Question: What is the result of this measurement?
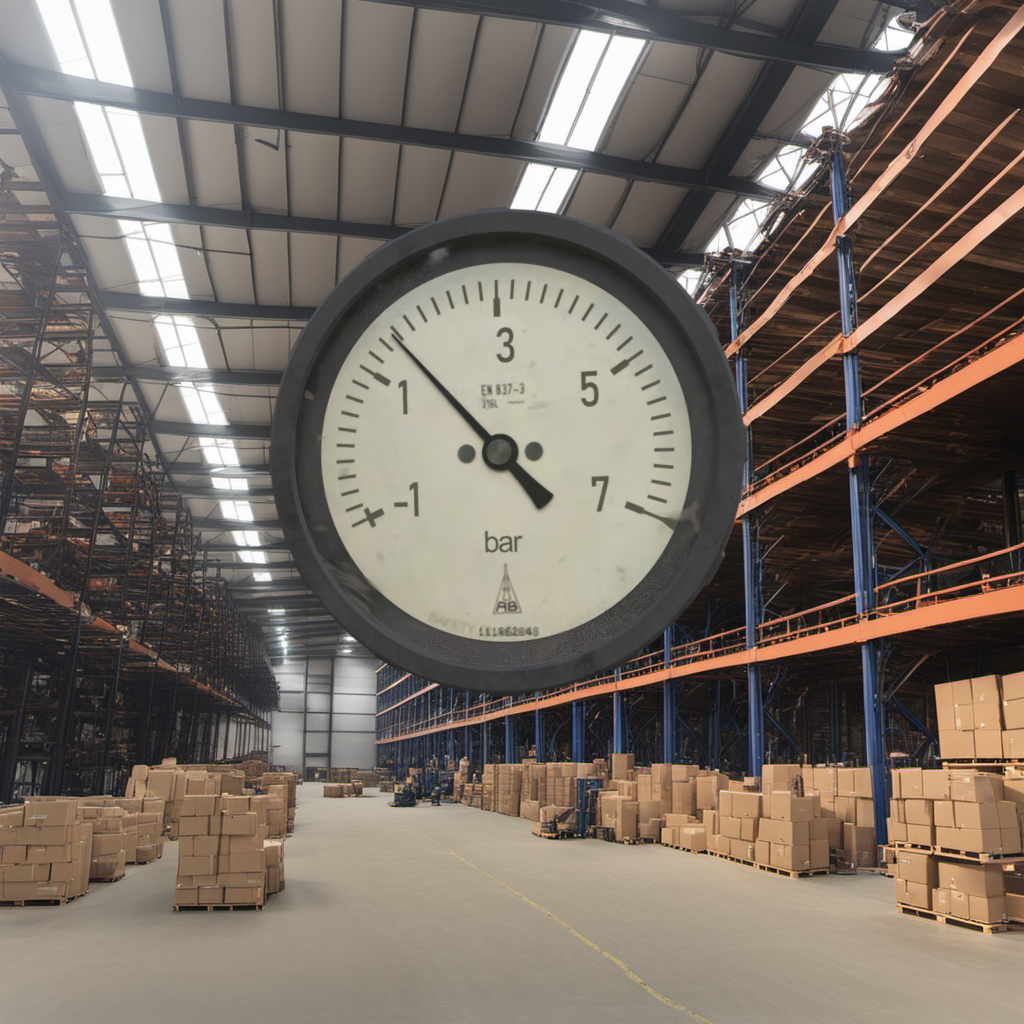
Answer: The result is 1.57
Question: What is the reading range of the measurement in the image?
Answer: The range is from -1 to 7
Question: What is the minimum and maximum value range of the measurement in the image?
Answer: The minimum value is -1 and the maximum value is 7